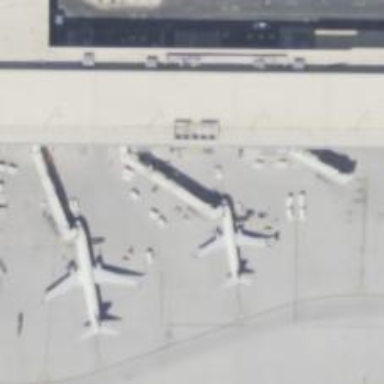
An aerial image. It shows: Airport gate.